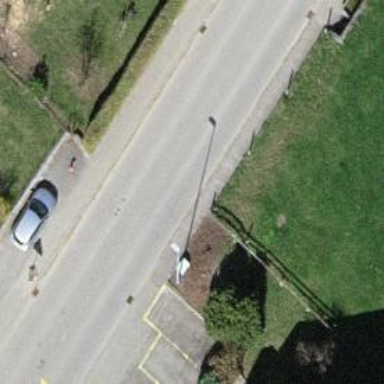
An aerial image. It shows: Bus stop with platform for public transport.